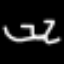
Label: squiggle